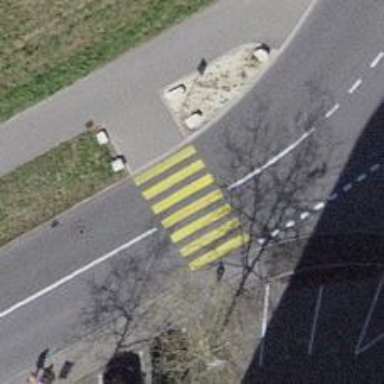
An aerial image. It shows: Uncontrolled crossing on the road.